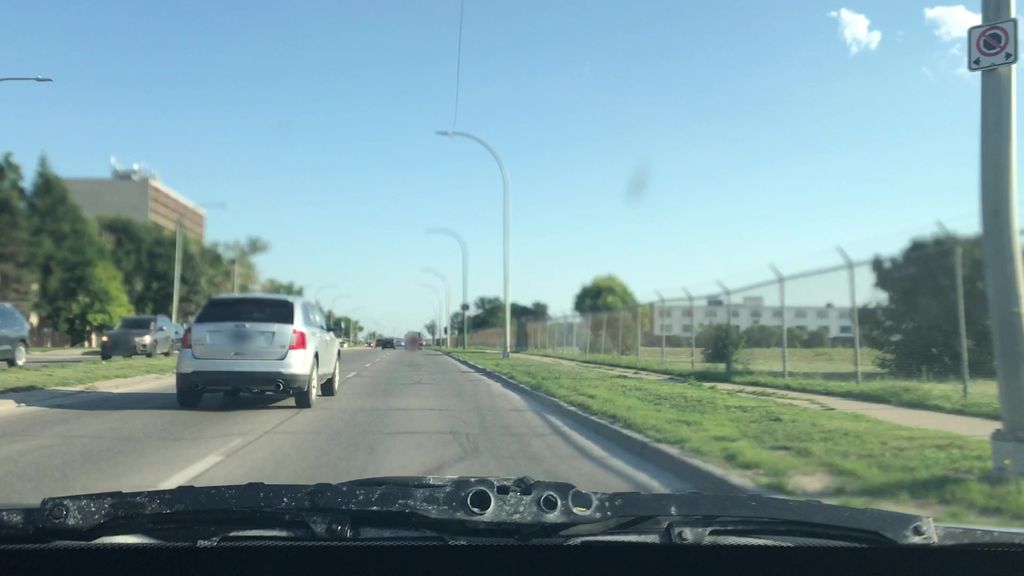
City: winnipeg